Question: I am doing a console.log statement in my javascript in order to log a javascript object. I'm wondering if there's a way, once that's done - to copy that object as javascript code. What I'm trying to do is convert an object that was created using ajax to parse an xml feed into a static javascript object so that a file can run locally, without a server. I've included a screenshot of the object in the chrome inspector window so you can see what I'm trying to do.
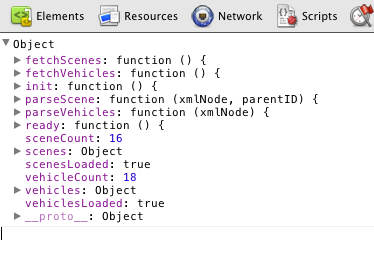
Answer: 1. Right-click an object in Chrome's console and select Store as Global Variable from the context menu. It will return something like temp1 as the variable name.
2. Chrome also has a copy() method, so copy(temp1) in the console should copy that object to your clipboard.
<URL>
If you're trying to copy a recursive object, you will get '[object Object]'. The way out is to try 'copy(JSON.stringify(temp1))' , the object will be fully copied to your clipboard as a valid JSON, so you'd be able to format it as you wish, using one of many resources.
If you get the 'Uncaught TypeError: Converting circular structure to JSON' message, you can use 'JSON.stringify''s second argument (which is a filter function) to filter out the offending circular properties. See this <URL> for more details.